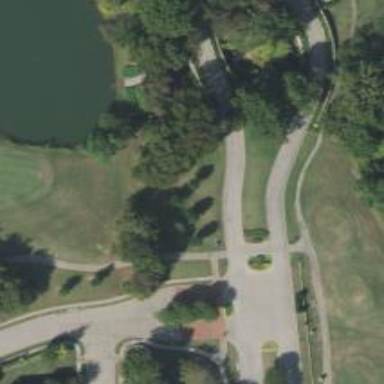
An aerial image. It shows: Service road used as golf cart path.